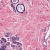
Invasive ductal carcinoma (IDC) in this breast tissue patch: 0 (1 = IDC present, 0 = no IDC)